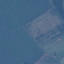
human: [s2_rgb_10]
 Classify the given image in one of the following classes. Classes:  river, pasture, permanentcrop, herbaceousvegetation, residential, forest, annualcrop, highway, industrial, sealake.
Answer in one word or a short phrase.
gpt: Pasture